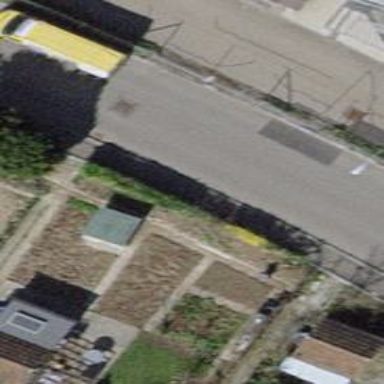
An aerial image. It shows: Asphalt sidewalk.